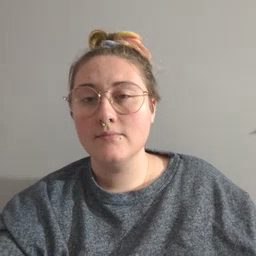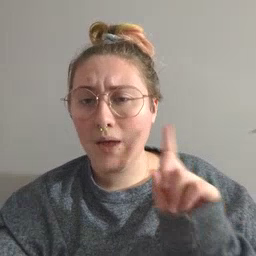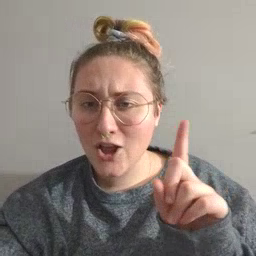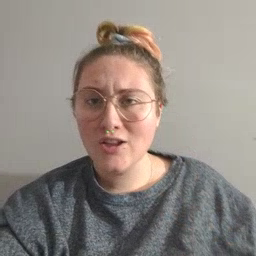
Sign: where